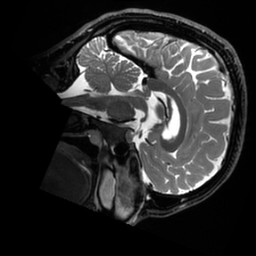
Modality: T2w
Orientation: sagittal